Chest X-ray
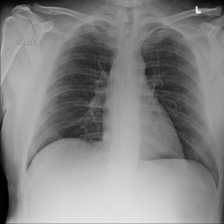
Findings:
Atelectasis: negative
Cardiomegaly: negative
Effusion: negative
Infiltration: negative
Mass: negative
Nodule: negative
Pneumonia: negative
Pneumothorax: negative
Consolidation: negative
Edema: negative
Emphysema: negative
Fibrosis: negative
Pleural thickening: negative
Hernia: negative